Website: home-depot
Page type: delivery-shipping
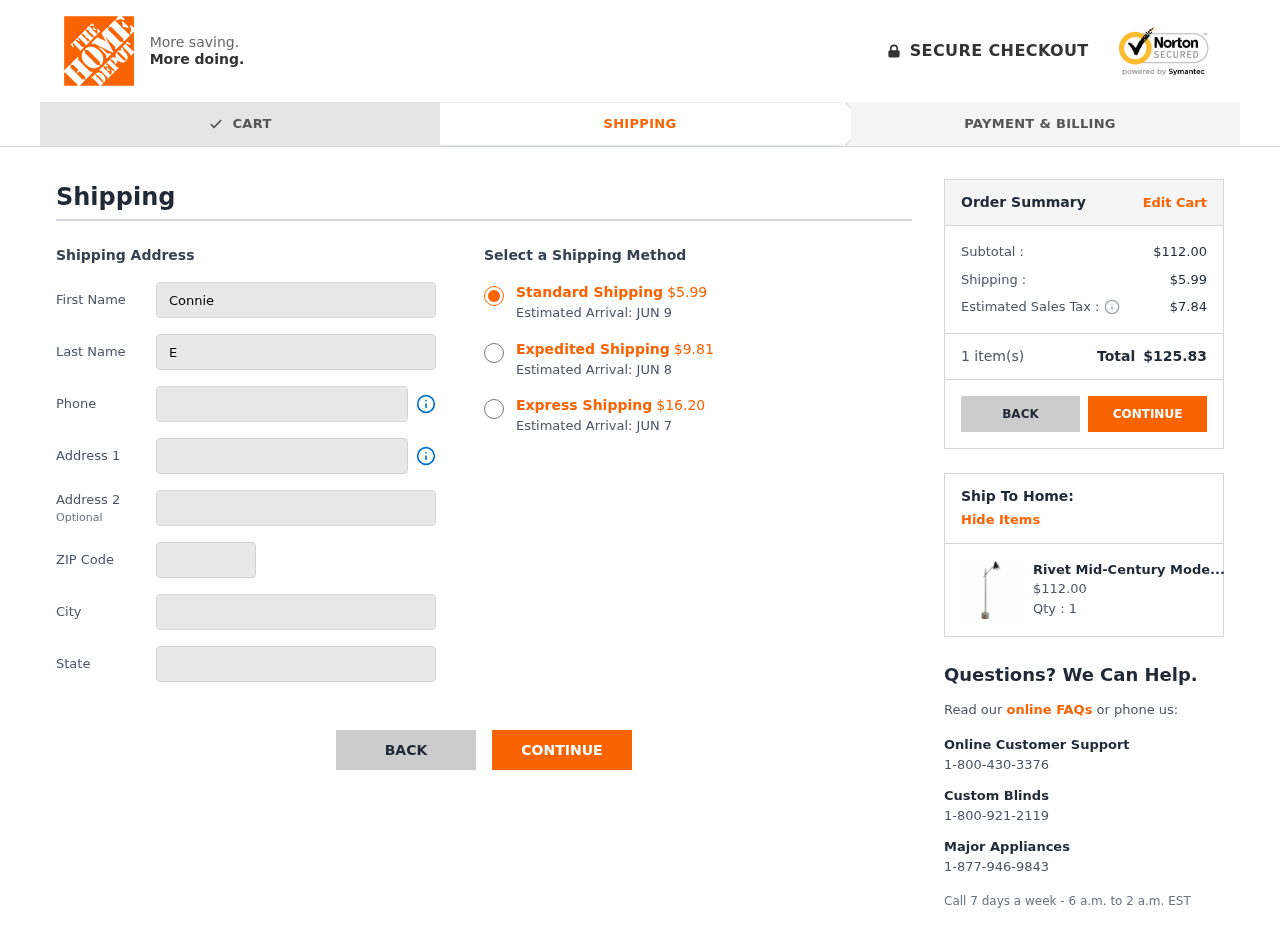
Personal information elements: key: PII_CITY
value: Sabrinaton
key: PII_FIRSTNAME
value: Connie
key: PII_LASTNAME
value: Edwards
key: PII_PHONE
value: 4028084835
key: PII_POSTCODE
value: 82981
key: PII_STATE
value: Nevada
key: PII_STREET
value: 23604 Noble Isle Suite 204
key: PII_STREET2
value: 504 Harold Curve
Product elements: key: PRODUCT1_NAME
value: Rivet Mid-Century Modern Steel Floor Lamp With Cone Shade And Light Bulb - 9.5 x 19 x 57 Inches, Mat
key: PRODUCT1_PRICE
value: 112
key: PRODUCT1_QUANTITY
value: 1
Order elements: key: ORDER_SHIPPING_COST_STANDARD
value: $5.99
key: ORDER_DELIVERY_DATE
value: JUN 9
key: ORDER_SHIPPING_COST_EXPEDITED
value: $9.81
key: ORDER_DELIVERY_DATE_EXPEDITED
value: JUN 8
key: ORDER_SHIPPING_COST_EXPRESS
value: $16.20
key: ORDER_DELIVERY_DATE_EXPRESS
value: JUN 7
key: ORDER_SUBTOTAL
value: $112.00
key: ORDER_SHIPPING_COST
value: $5.99
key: ORDER_TAX
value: $7.84
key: ORDER_NUM_ITEMS
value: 1
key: ORDER_TOTAL
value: $125.83